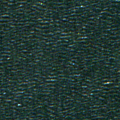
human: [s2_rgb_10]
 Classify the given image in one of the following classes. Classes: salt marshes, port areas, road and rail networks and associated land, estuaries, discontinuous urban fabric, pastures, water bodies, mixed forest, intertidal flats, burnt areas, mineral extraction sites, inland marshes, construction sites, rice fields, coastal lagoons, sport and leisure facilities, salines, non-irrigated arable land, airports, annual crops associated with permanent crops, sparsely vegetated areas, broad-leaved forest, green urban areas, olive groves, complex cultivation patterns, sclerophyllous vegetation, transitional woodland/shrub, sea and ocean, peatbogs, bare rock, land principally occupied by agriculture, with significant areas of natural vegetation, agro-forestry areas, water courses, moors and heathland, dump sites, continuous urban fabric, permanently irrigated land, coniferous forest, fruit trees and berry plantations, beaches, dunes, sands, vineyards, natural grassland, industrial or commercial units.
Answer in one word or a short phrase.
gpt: sea and ocean